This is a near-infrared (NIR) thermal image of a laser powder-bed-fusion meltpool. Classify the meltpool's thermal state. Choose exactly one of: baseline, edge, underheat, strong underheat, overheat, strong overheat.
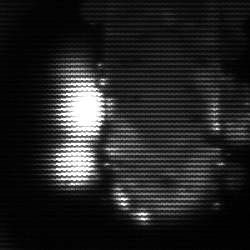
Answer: strong underheat